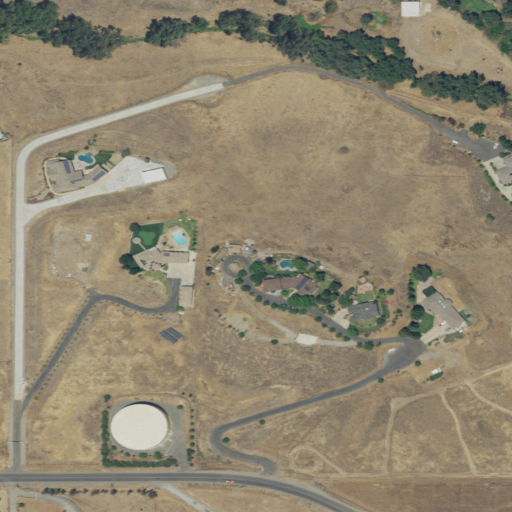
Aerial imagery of mountain in California named Martin Hill containing grassland, open development, low intensity development, medium intensity development, high intensity development, and herbaceous wetlands